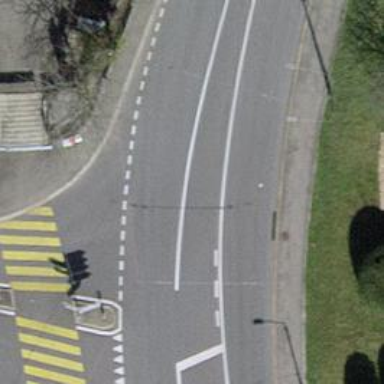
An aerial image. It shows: Primary highway with asphalt surface. It has trolley wires installed.